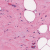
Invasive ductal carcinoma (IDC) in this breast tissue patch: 0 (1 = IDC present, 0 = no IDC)